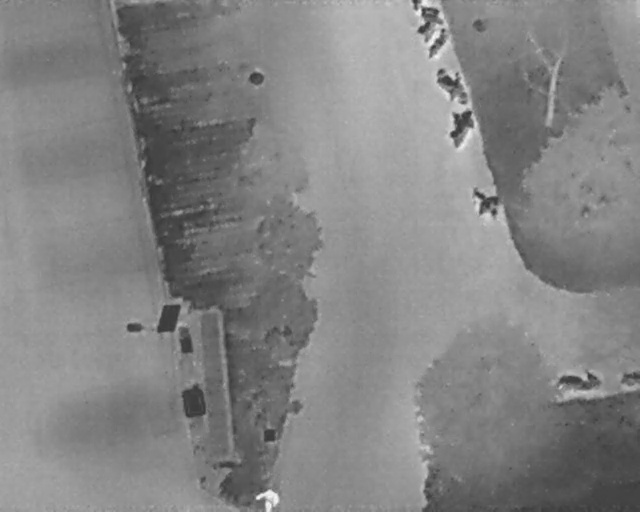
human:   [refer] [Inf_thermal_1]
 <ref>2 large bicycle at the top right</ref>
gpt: <box>[[68, 21, 75, 27, 29], [66, 13, 74, 19, 137]]</box>

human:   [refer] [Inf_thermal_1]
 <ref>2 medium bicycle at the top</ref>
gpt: <box>[[65, 6, 71, 10, 33], [63, 1, 69, 6, 25]]</box>

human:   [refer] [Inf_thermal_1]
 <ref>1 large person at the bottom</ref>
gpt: <box>[[39, 95, 43, 100, 2]]</box>